Question: I am using objective C JSON parsing library and facing some issue . My web service returns the JSON response . My Parser fails when there is an escape character in the response string . Below is the response I am receiving from the server .
Now if you observer the line
"item_name" : "Spend$10andget$24worthofdonutsfromJim'sDonutShop" , there is an escape character . My Parser fails to parse this with the exception.
'''
-JSONValue failed. Error trace is: (
"Error Domain=org.brautaset.JSON.ErrorDomain Code=8 "Illegal escape sequence '0x27'" UserInfo=0x79cc420 {NSLocalizedDescription=Illegal escape sequence '0x27'}",
"Error Domain=org.brautaset.JSON.ErrorDomain Code=3 "Object value expected for key: item_name" UserInfo=0x79cc510 {NSUnderlyingError=0x79cc470 "Illegal escape sequence '0x27'", NSLocalizedDescription=Object value expected for key: item_name}",
"Error Domain=org.brautaset.JSON.ErrorDomain Code=3 "Object value expected for key: parameters" UserInfo=0x79cc5c0 {NSUnderlyingError=0x79cc540 "Object value expected for key: item_name", NSLocalizedDescription=Object value expected for key: parameters}"
'''
All I am using is
'''
NSDictionary * responseDic = [responseString JSONValue];
'''
Somebody please help me !! Thank you !!
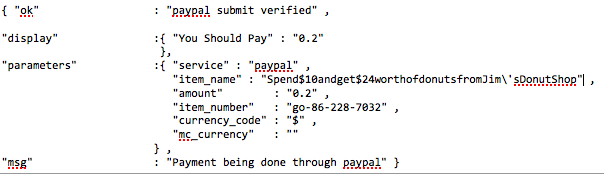
Answer: The escape sequence ''' is not valid JSON. See <URL>.
You should raise a bug with the maintainers of the web service.
As a work around, you might try replacing the sequence with a single ''' e.g.
'''
NSString* hackedString = [originalString stringByReplacingOccurrencesOfString: @"\'" withString: @"'"];
'''